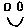
Label: smiley face